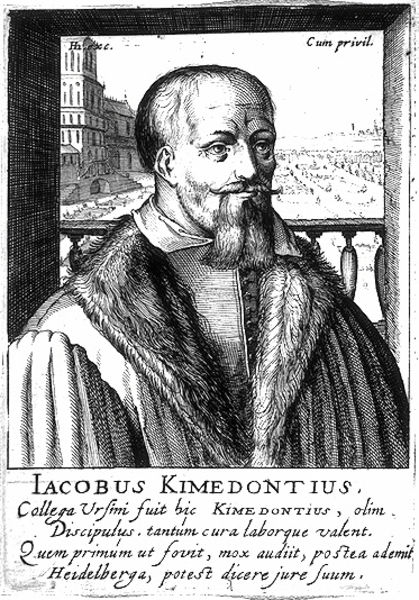
Titel: Bildnis des Jacobus Kimedoncius
Künstler: Hendrik (d.Ä.) Hondius
Institution: (Seriendruck)
Schlagwörter: dunkel, gemälde, himmel, mann, schatten, umhang, weiß, landschaft, menschen, stadt, fenster, grau, hell, hintergrund, licht, nase, profil, raum, schwarz, skizze, stirn, zeichnung, ausblick, blick, gebäude, haus, schloss, wiese, zaun, rock, bart, hemd, richter, schnurrbart, architektur, augen, falten, kragen, pelz, rahmen, ärmel, bildnis, herr, portrait, porträt, feld, brüstung, haare, mantel, stoff, adel, renaissance, turm, garten, fell, balkon, schrift, grafik, graphik, platz, hafen, treppe, soldaten, schnauz, inschrift, brauen, glatze, geländer, stufen, knöpfe, revers, schnauzer, name, eingang, buch, balustrade, druck, radierung, stich, portait, seite, text, nerz, stirnfalte, öffnung, pelzkragen, wams, heidelberg, etagen, ballustrade, gelehrter, bauten, latein, lateinisch, universität, schriftfeld, schfift, seriendruck, schrifft, jacobus, jakobus, pekz, jacob, lenin, iacobus, letein, kimedotius, kimedontius